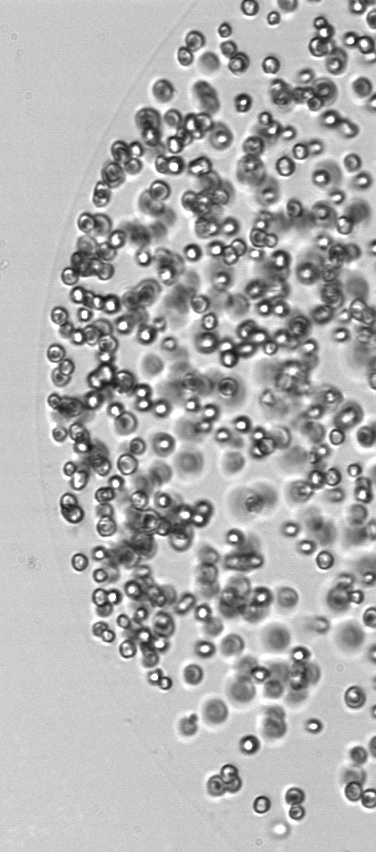
Label: Phaeocystis